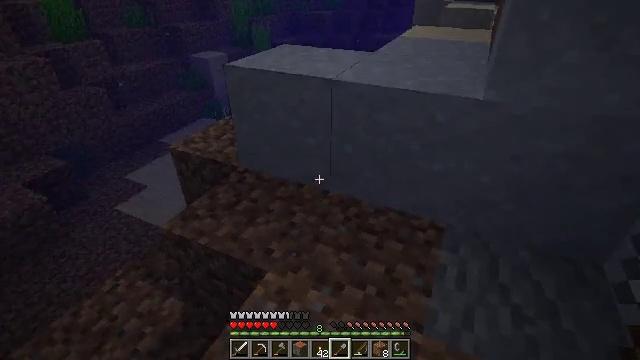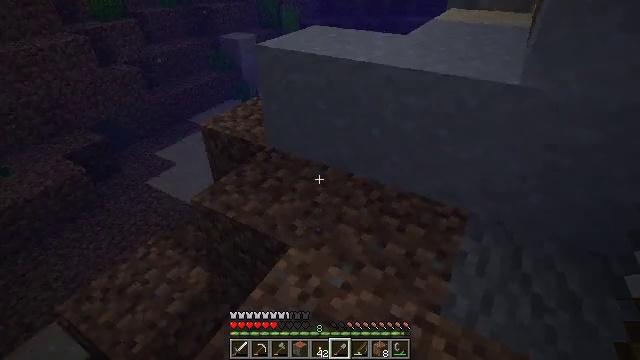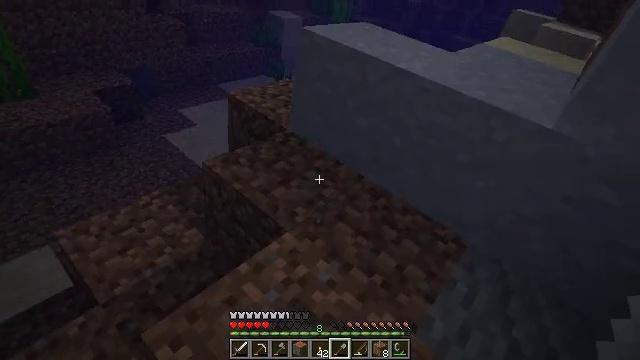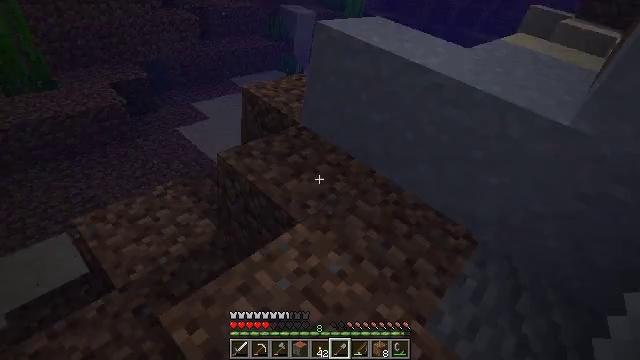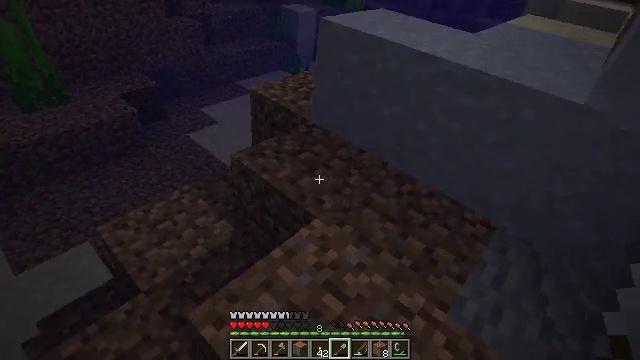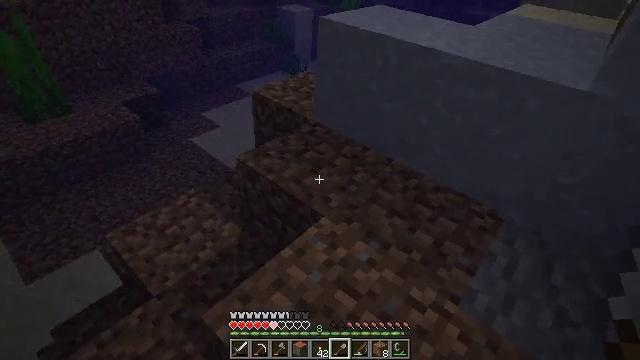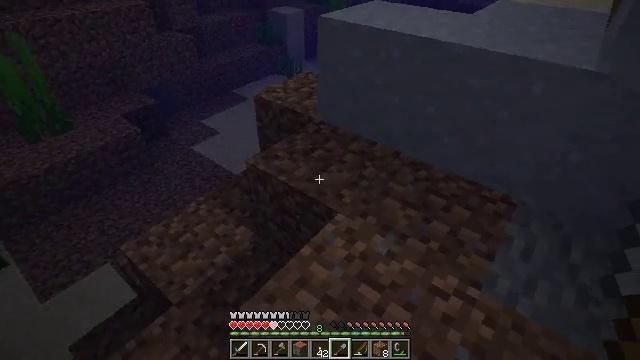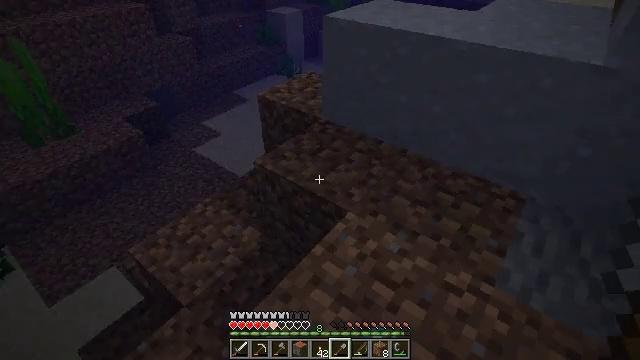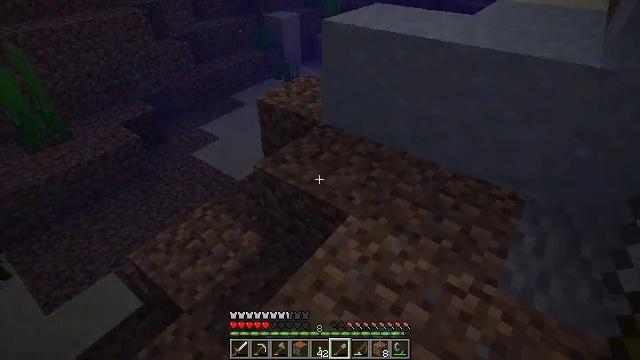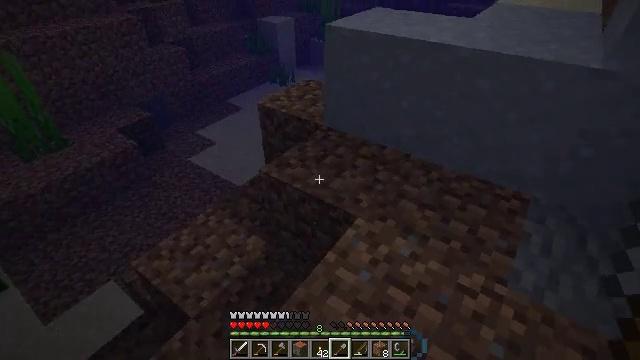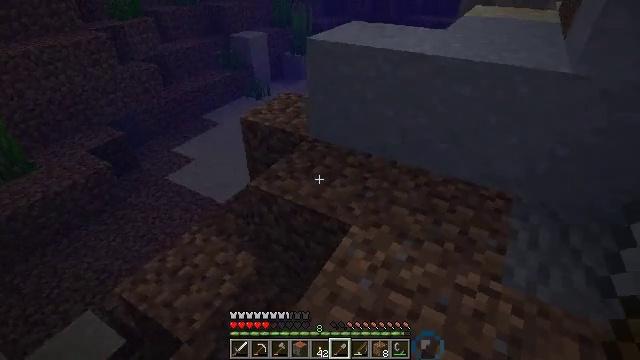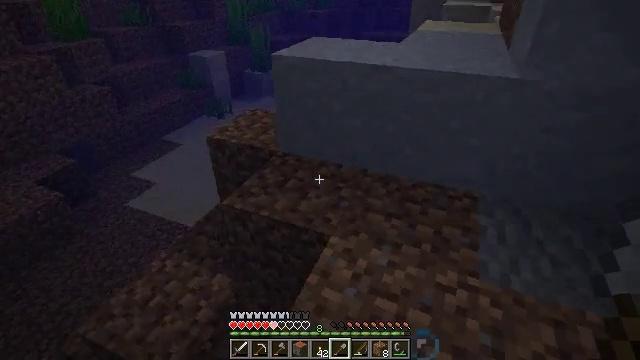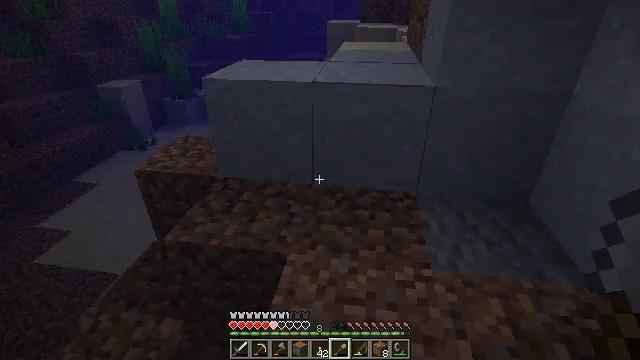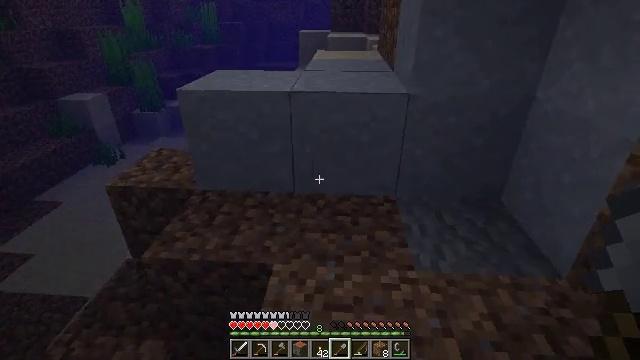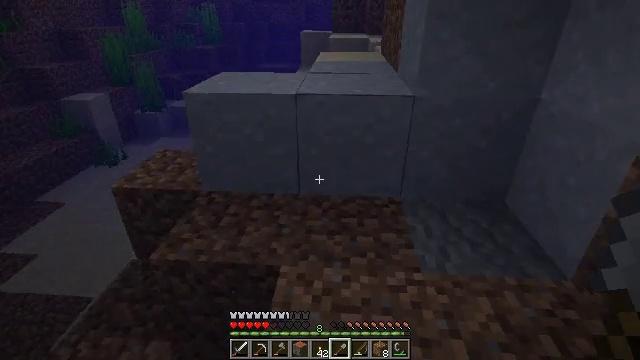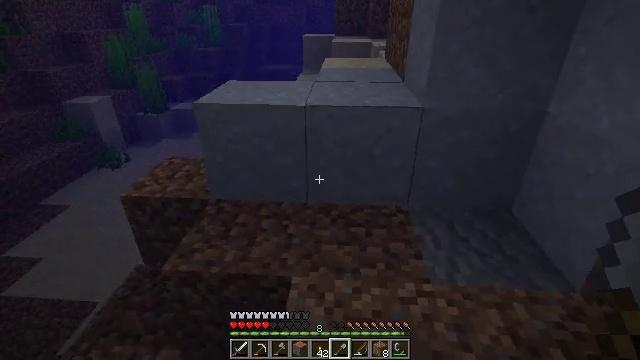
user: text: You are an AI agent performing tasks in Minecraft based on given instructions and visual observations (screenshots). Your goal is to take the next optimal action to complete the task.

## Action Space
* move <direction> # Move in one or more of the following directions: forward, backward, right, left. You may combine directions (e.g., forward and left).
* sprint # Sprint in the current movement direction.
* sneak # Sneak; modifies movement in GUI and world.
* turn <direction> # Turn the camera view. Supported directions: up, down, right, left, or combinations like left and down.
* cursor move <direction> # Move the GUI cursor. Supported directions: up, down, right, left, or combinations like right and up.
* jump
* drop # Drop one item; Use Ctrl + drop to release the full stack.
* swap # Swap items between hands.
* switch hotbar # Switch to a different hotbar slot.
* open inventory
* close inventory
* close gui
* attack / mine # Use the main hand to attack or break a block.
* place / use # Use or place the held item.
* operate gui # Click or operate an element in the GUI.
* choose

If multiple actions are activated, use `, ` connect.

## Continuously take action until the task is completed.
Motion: motion action
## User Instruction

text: Collect peony flowers for dye.
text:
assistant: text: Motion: turn left and down
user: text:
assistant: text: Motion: turn left and down
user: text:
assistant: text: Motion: turn left and down
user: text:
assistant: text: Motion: move left, turn left
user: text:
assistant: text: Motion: move left
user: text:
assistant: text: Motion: move left
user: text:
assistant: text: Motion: move left
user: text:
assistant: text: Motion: move left
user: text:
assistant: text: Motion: move left, turn right
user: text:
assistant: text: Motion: move left, turn right and up
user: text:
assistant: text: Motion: move left, turn right and up
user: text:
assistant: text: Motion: move left, turn right and up
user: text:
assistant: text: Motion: move forward and move left, turn right and up, jump
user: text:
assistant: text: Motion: move forward, jump
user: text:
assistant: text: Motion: move forward, jump
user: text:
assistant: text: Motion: move forward, jump
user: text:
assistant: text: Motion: turn right, jump
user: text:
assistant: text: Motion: turn right, jump
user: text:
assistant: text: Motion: turn right, jump
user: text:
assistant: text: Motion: jump
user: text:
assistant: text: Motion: turn right, jump
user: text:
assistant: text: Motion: jump
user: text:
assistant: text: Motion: jump
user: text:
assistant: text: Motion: jump
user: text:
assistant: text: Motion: jump
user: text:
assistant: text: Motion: jump
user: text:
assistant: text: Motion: jump
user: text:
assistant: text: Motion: jump
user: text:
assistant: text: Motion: jump
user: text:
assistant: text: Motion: jump